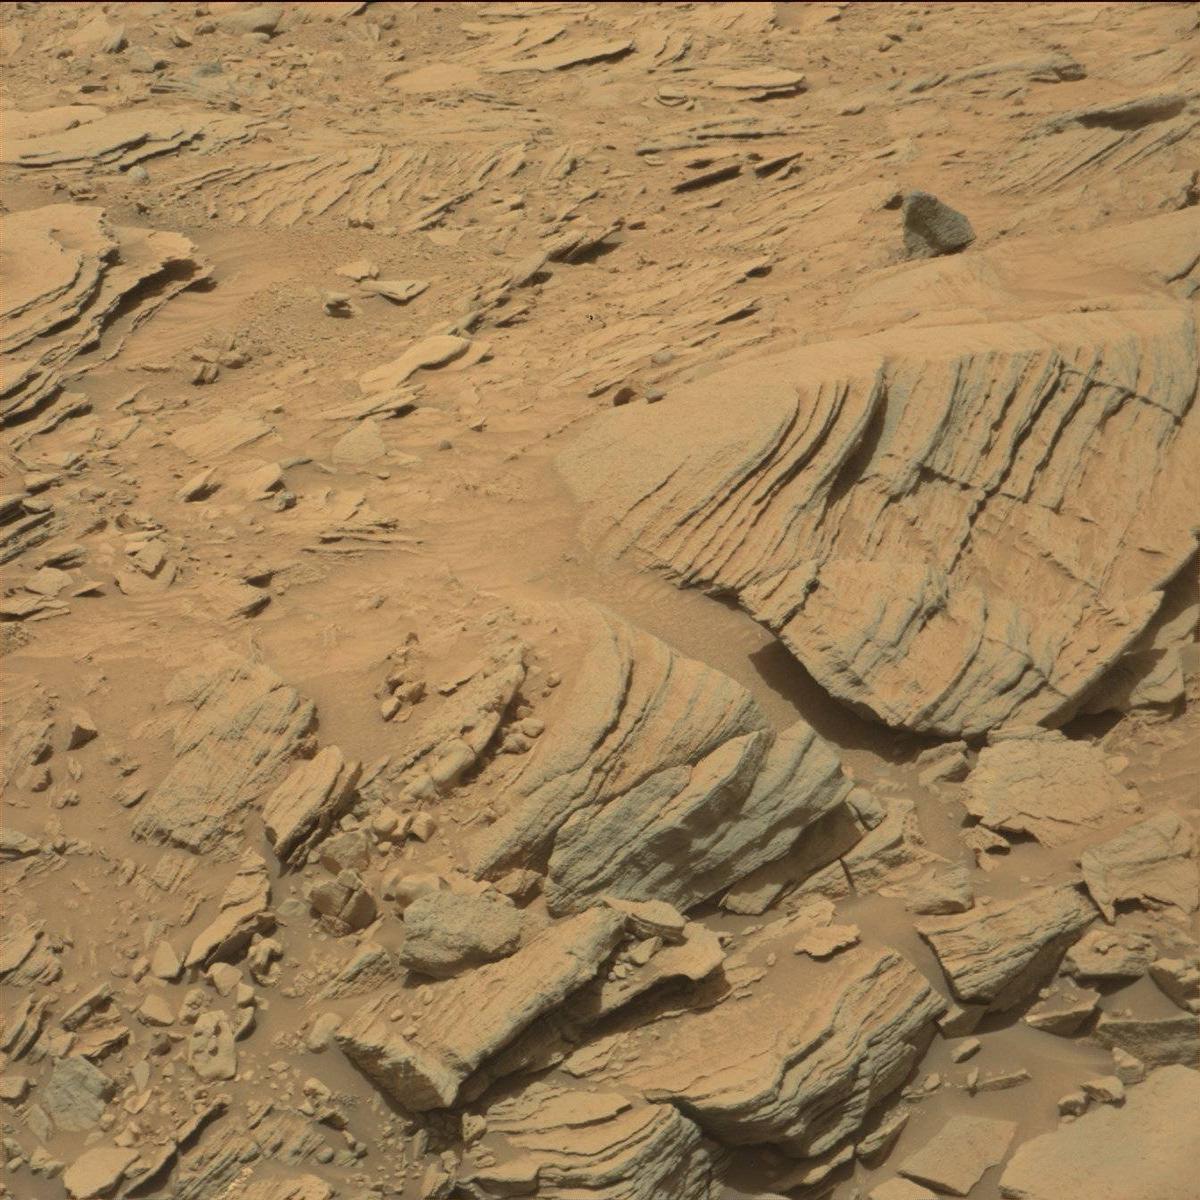
Terrain classes present: Bedrock, Sand / Soil